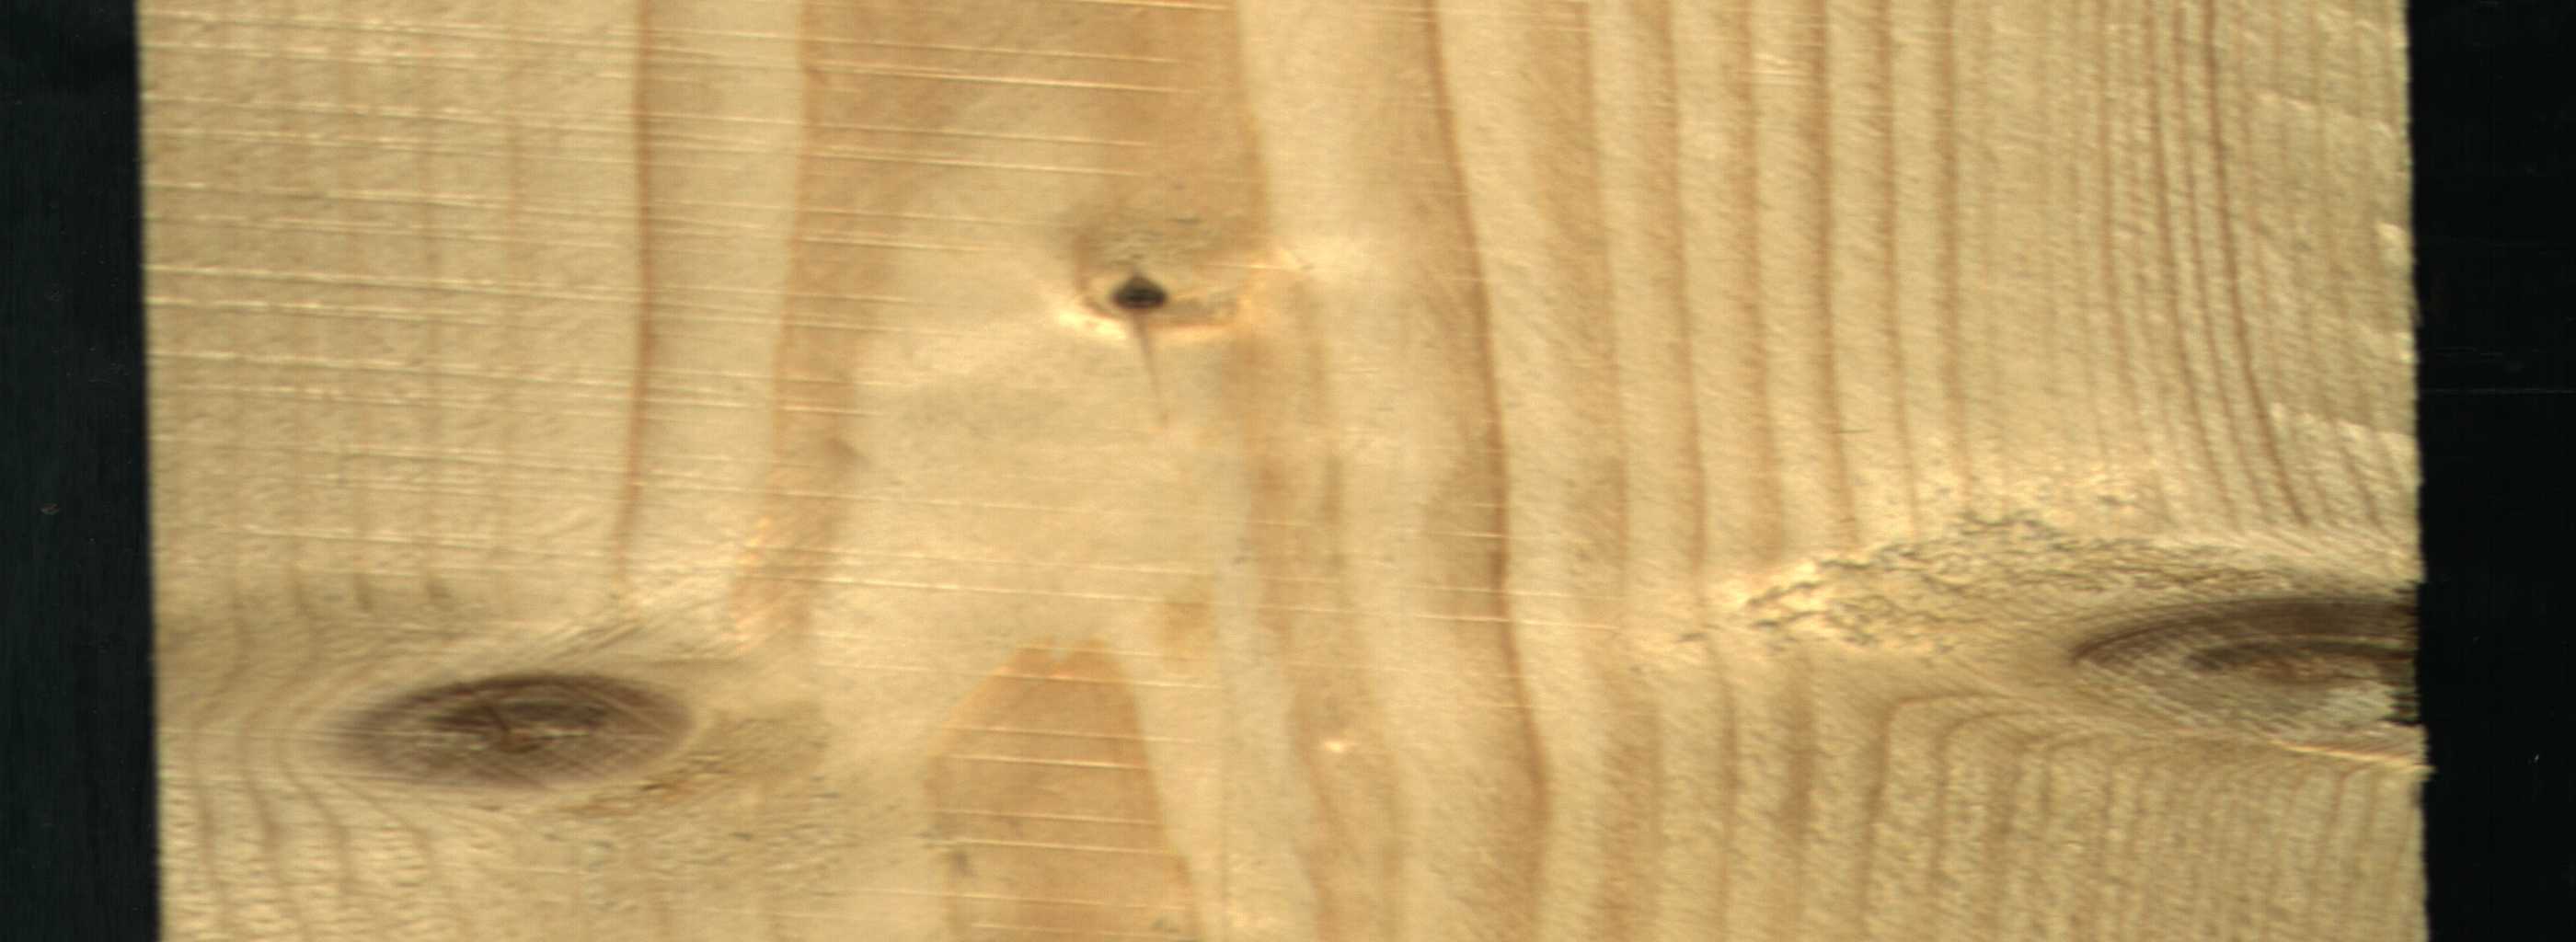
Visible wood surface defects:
Dead_Knot
Live_Knot
Live_Knot